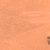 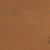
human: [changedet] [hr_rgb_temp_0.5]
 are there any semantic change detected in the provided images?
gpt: There is no change to mention.